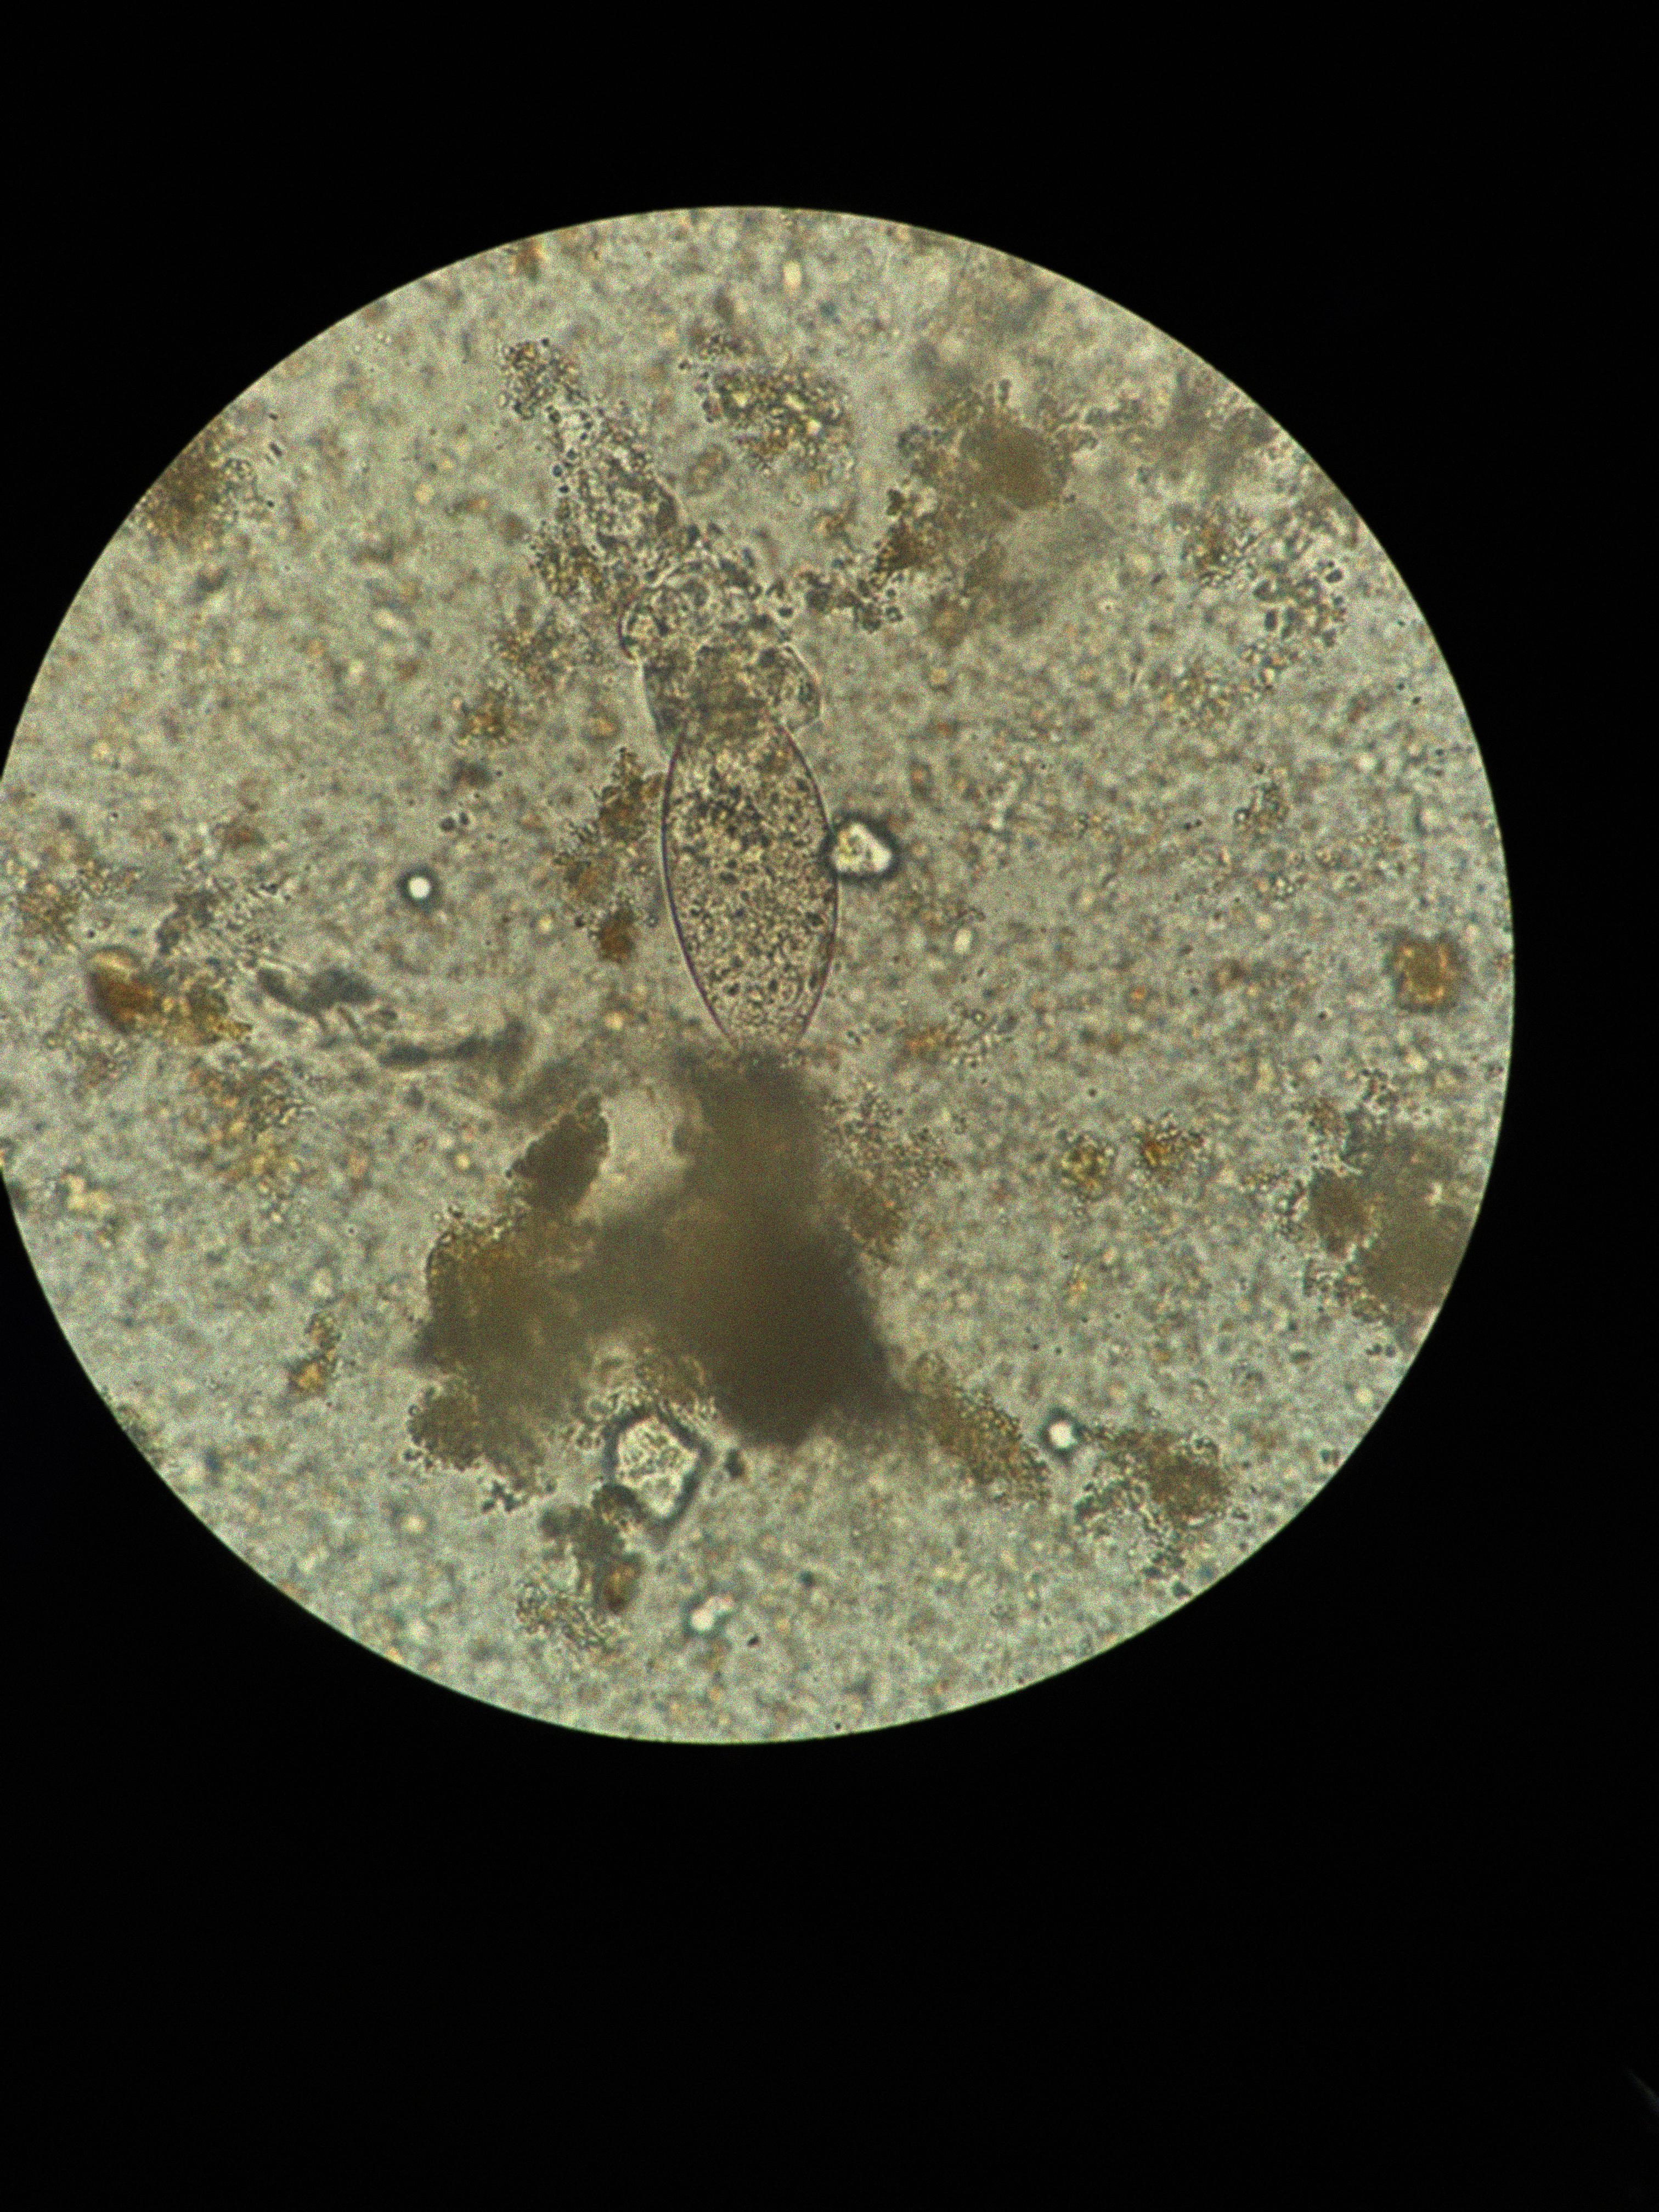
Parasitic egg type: Fasciolopsis buski